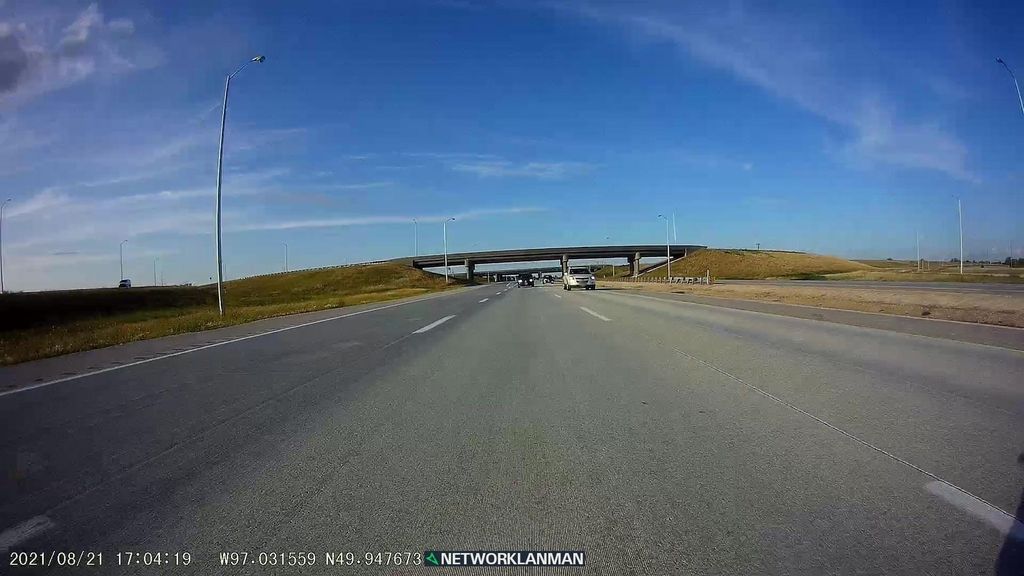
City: winnipeg